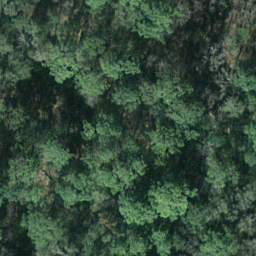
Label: forest